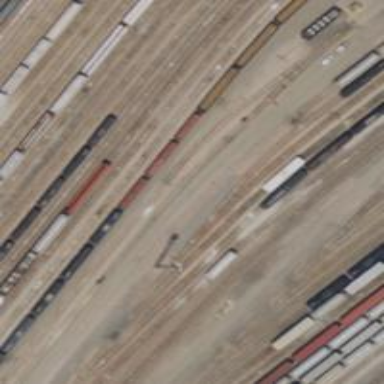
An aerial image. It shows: Railway yard used for servicing trains.